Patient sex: F
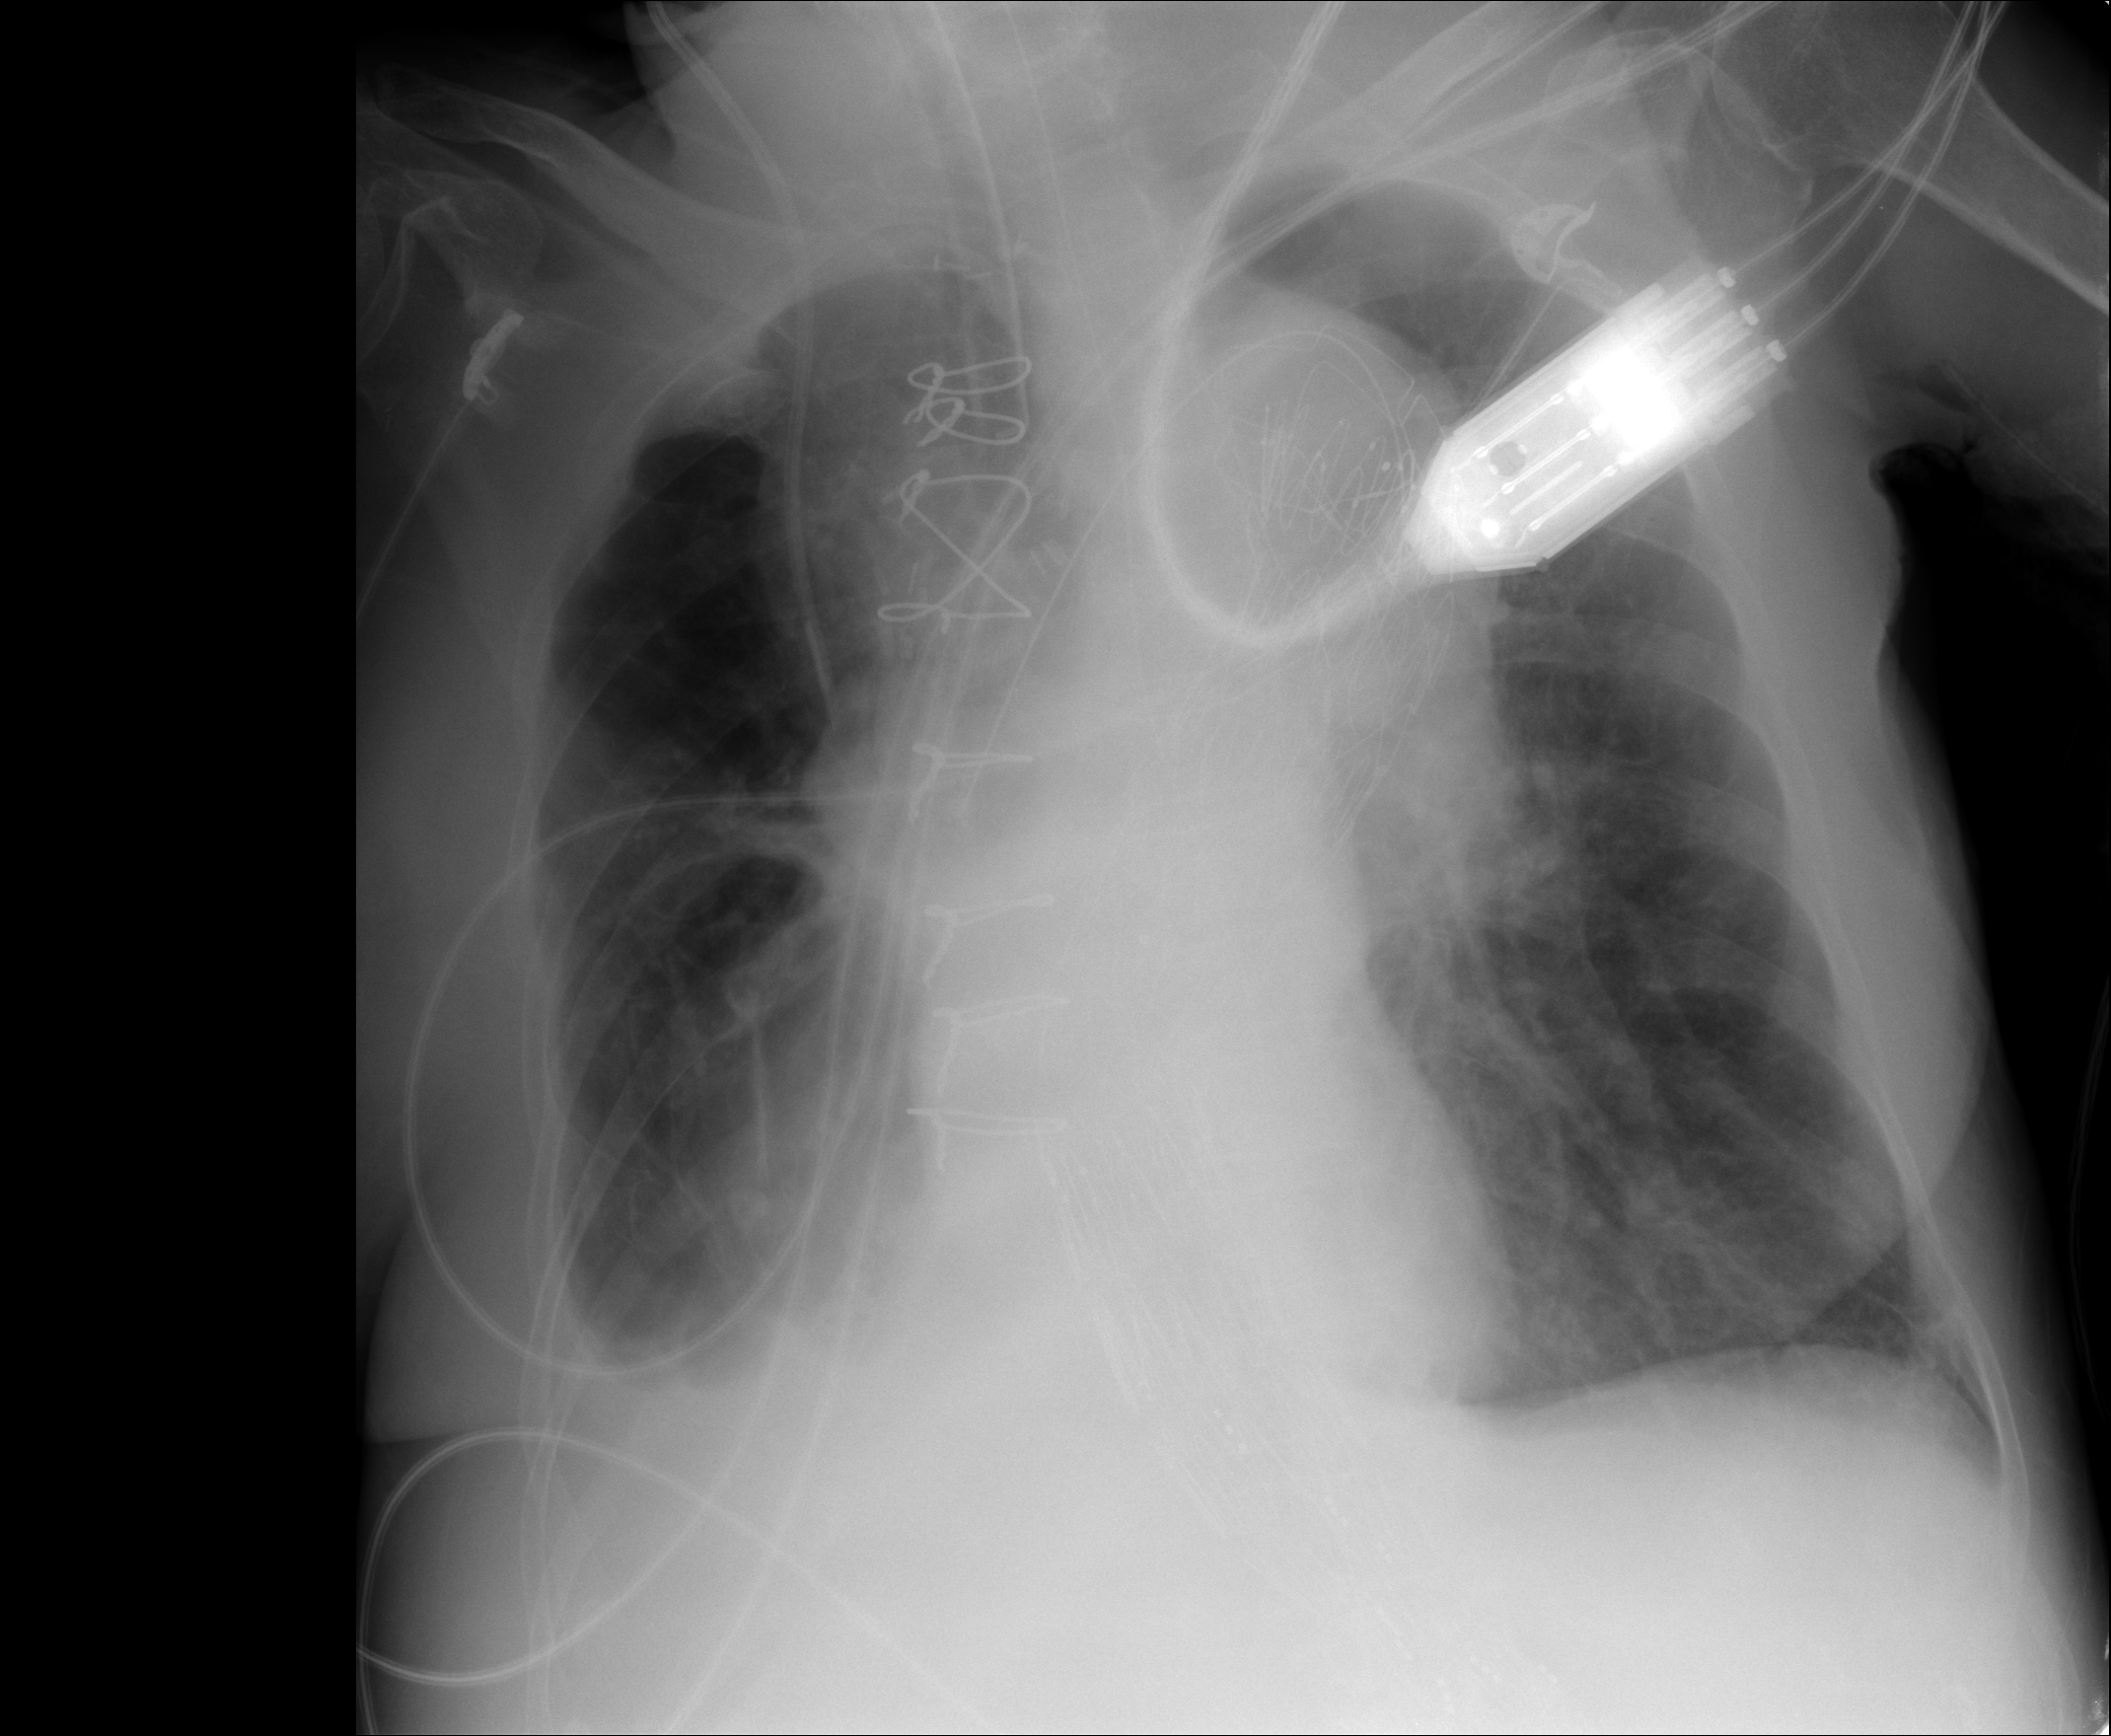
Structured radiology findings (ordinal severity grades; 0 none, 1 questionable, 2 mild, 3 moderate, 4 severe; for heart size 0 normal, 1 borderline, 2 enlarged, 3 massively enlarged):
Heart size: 0
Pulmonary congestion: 0
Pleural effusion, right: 2
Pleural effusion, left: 2
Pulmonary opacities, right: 1
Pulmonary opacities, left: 1
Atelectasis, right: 2
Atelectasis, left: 2